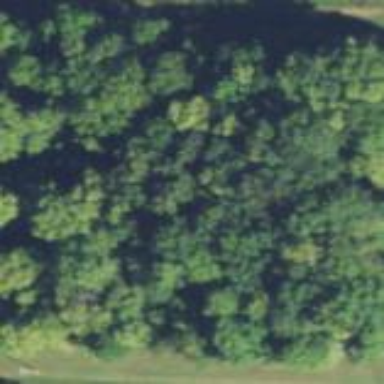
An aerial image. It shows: Serene woodland landscape.